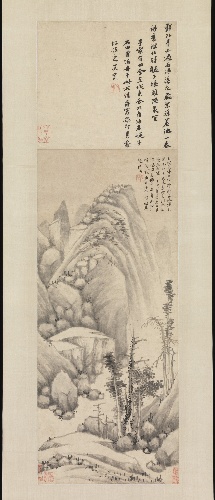
Title: 明 沈周 夜雨泊舟圖 軸|Anchorage on a Rainy Night
Artist: Shen Zhou
Artist bio: Chinese, 1427–1509
Date: 1477
Object type: Hanging scroll
Classification: Paintings
Medium: Hanging scroll; ink on paper
Culture: China
Period: Ming dynasty (1368–1644)
Dimensions: Image (painting): 31 1/2 × 13 1/4 in. (80 × 33.7 cm)
Overall with mounting: 84 × 19 3/4 in. (213.4 × 50.2 cm)
Overall with knobs: 84 × 22 5/8 in. (213.4 × 57.5 cm)
Image (colophon sheet): 12 × 13 1/4 in. (30.5 × 33.7 cm)
Department: Asian Art
Credit line: Bequest of Marie-Hélène and Guy Weill, 2015
Accession year: 2017
Repository: Metropolitan Museum of Art, New York, NY
Tags: Mountains|Landscapes